Interaction volume radius: 5 \u00c5
Interaction volume height: 20 \u00c5
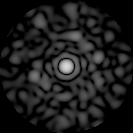
Disorder parameter: 0.8473